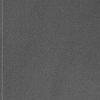
Atmospheric dust classification: dusty